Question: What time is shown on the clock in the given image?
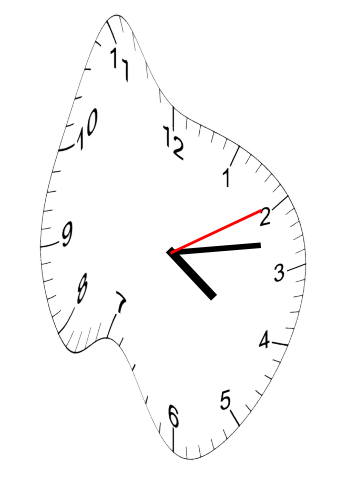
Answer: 04:13:10